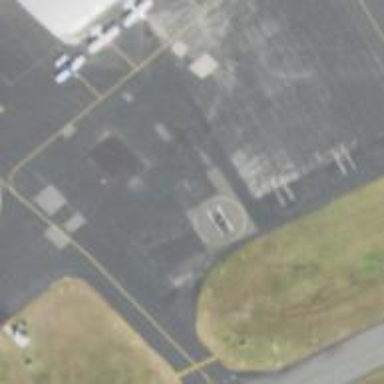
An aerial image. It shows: Image showing helipad at airport.